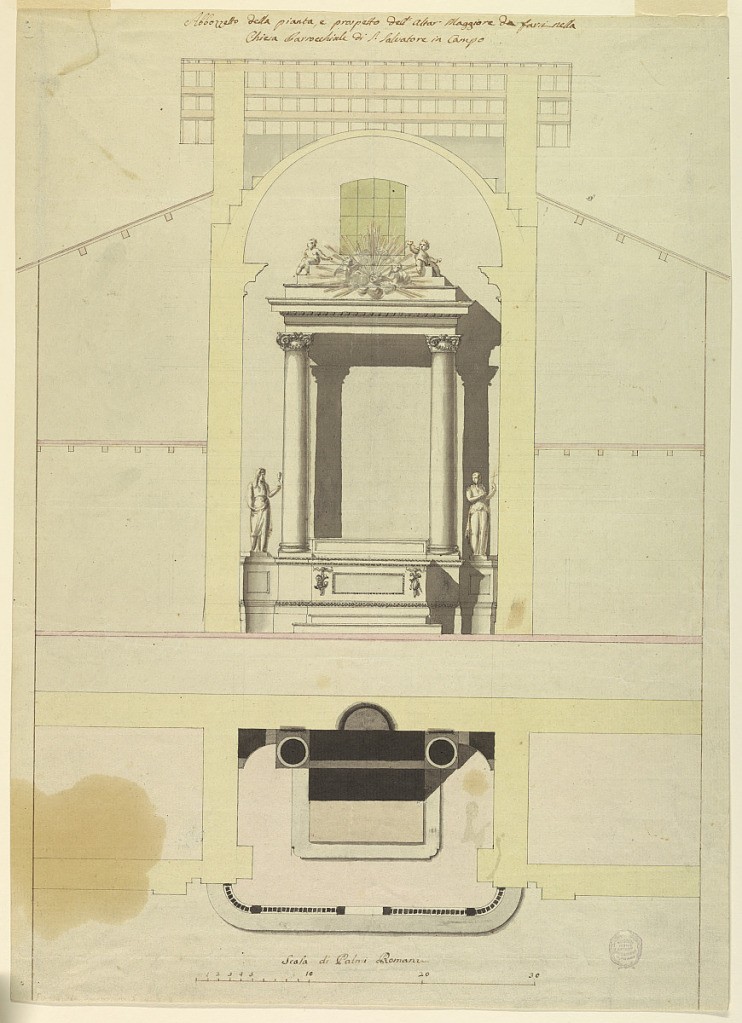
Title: Project for the high altar in San Salvatore in Campo in Rome
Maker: Giuseppe Subleyras, Italian, 1745 – 1819
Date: ca. 1800
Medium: Pencil, pen, washes, chinese black, and various watercolor washes on paper
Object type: Drawing
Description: Vertical composition divided into two sections. The top section shows the frontal view of the altar with the altar mensa in front of the dado, flanked by two women, one holding a chalice and the other holding a cross. Two columns support the entablature that is topped by steps showing angels and a glory of rays. The bottom section is the plan, depicting the altar from above. Inscription at the bottom reads "Scala di Palmi Romani."